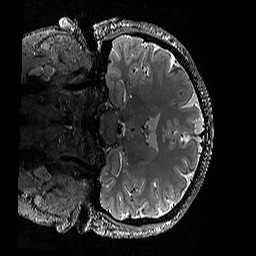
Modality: T2w
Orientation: coronal
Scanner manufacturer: siemens
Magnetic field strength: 3 T
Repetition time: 3.2 s
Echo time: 0.428 s